Interaction volume radius: 5 \u00c5
Interaction volume height: 20 \u00c5
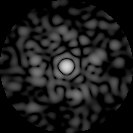
Disorder parameter: 0.8403